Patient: sex F, age 64
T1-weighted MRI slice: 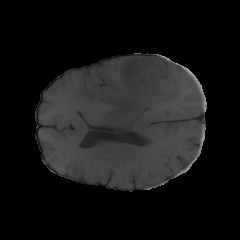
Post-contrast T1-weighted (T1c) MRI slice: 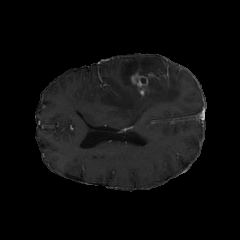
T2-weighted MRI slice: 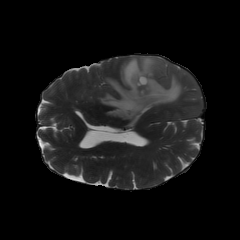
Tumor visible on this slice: yes
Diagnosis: Glioblastoma, IDH-wildtype
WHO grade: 4